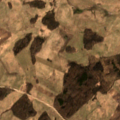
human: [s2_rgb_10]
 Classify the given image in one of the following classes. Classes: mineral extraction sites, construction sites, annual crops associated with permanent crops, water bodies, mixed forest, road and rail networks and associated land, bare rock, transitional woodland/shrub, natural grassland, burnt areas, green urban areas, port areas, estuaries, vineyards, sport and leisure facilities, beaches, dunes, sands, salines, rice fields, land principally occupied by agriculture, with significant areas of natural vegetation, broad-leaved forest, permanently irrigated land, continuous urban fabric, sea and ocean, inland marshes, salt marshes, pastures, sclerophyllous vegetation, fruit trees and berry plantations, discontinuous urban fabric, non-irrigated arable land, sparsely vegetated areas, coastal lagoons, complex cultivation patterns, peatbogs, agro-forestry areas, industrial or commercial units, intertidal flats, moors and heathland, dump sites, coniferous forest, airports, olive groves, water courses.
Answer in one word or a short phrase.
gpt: non-irrigated arable land, pastures, land principally occupied by agriculture, with significant areas of natural vegetation, broad-leaved forest